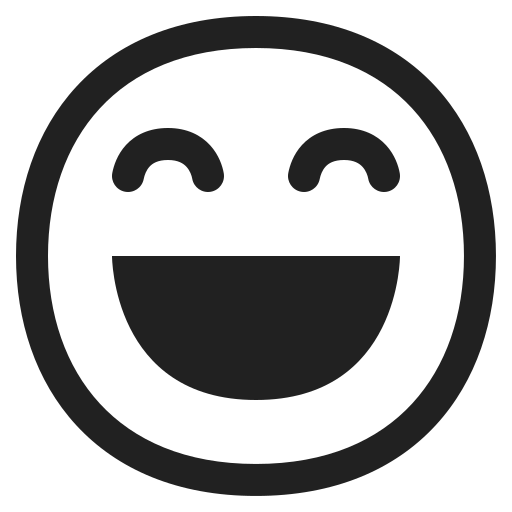
grinning face with smiling eyes high contrast